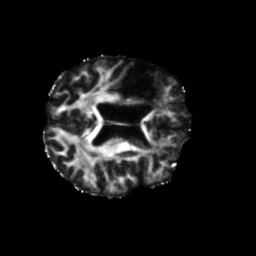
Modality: FA
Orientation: axial
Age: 64
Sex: female
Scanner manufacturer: siemens
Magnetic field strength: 3 T
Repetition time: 5.47 s
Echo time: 0.0854 s